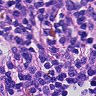
Metastatic tissue present: no